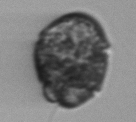
Label: Margalefidinium